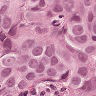
Metastatic tissue present: yes